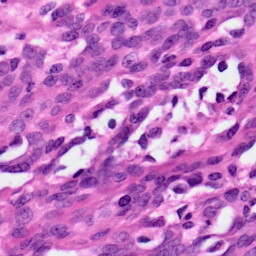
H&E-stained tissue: Ovarian